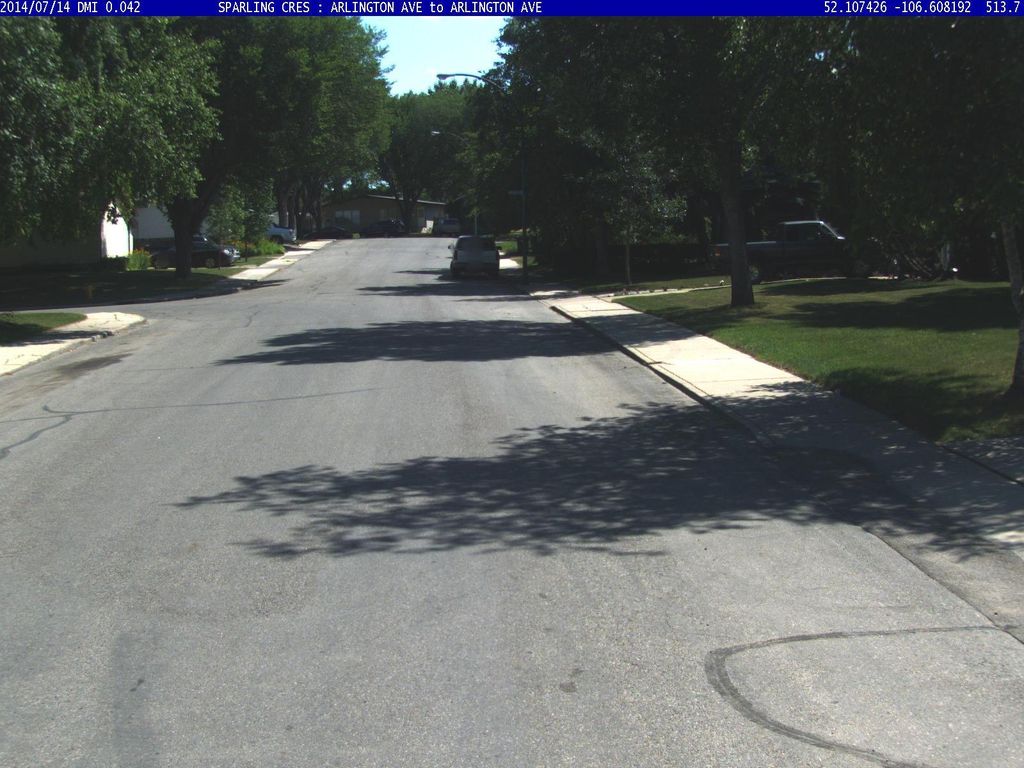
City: saskatoon